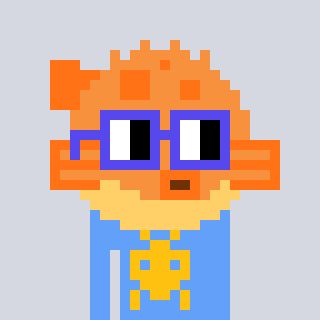
a pixel art character with square blue glasses, a pufferfish-shaped head and a blue-colored body on a cool background